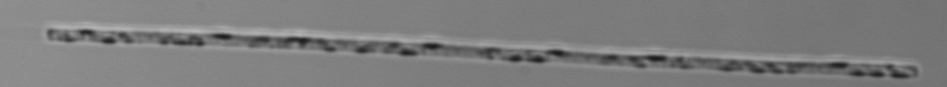
Label: Leptocylindrus